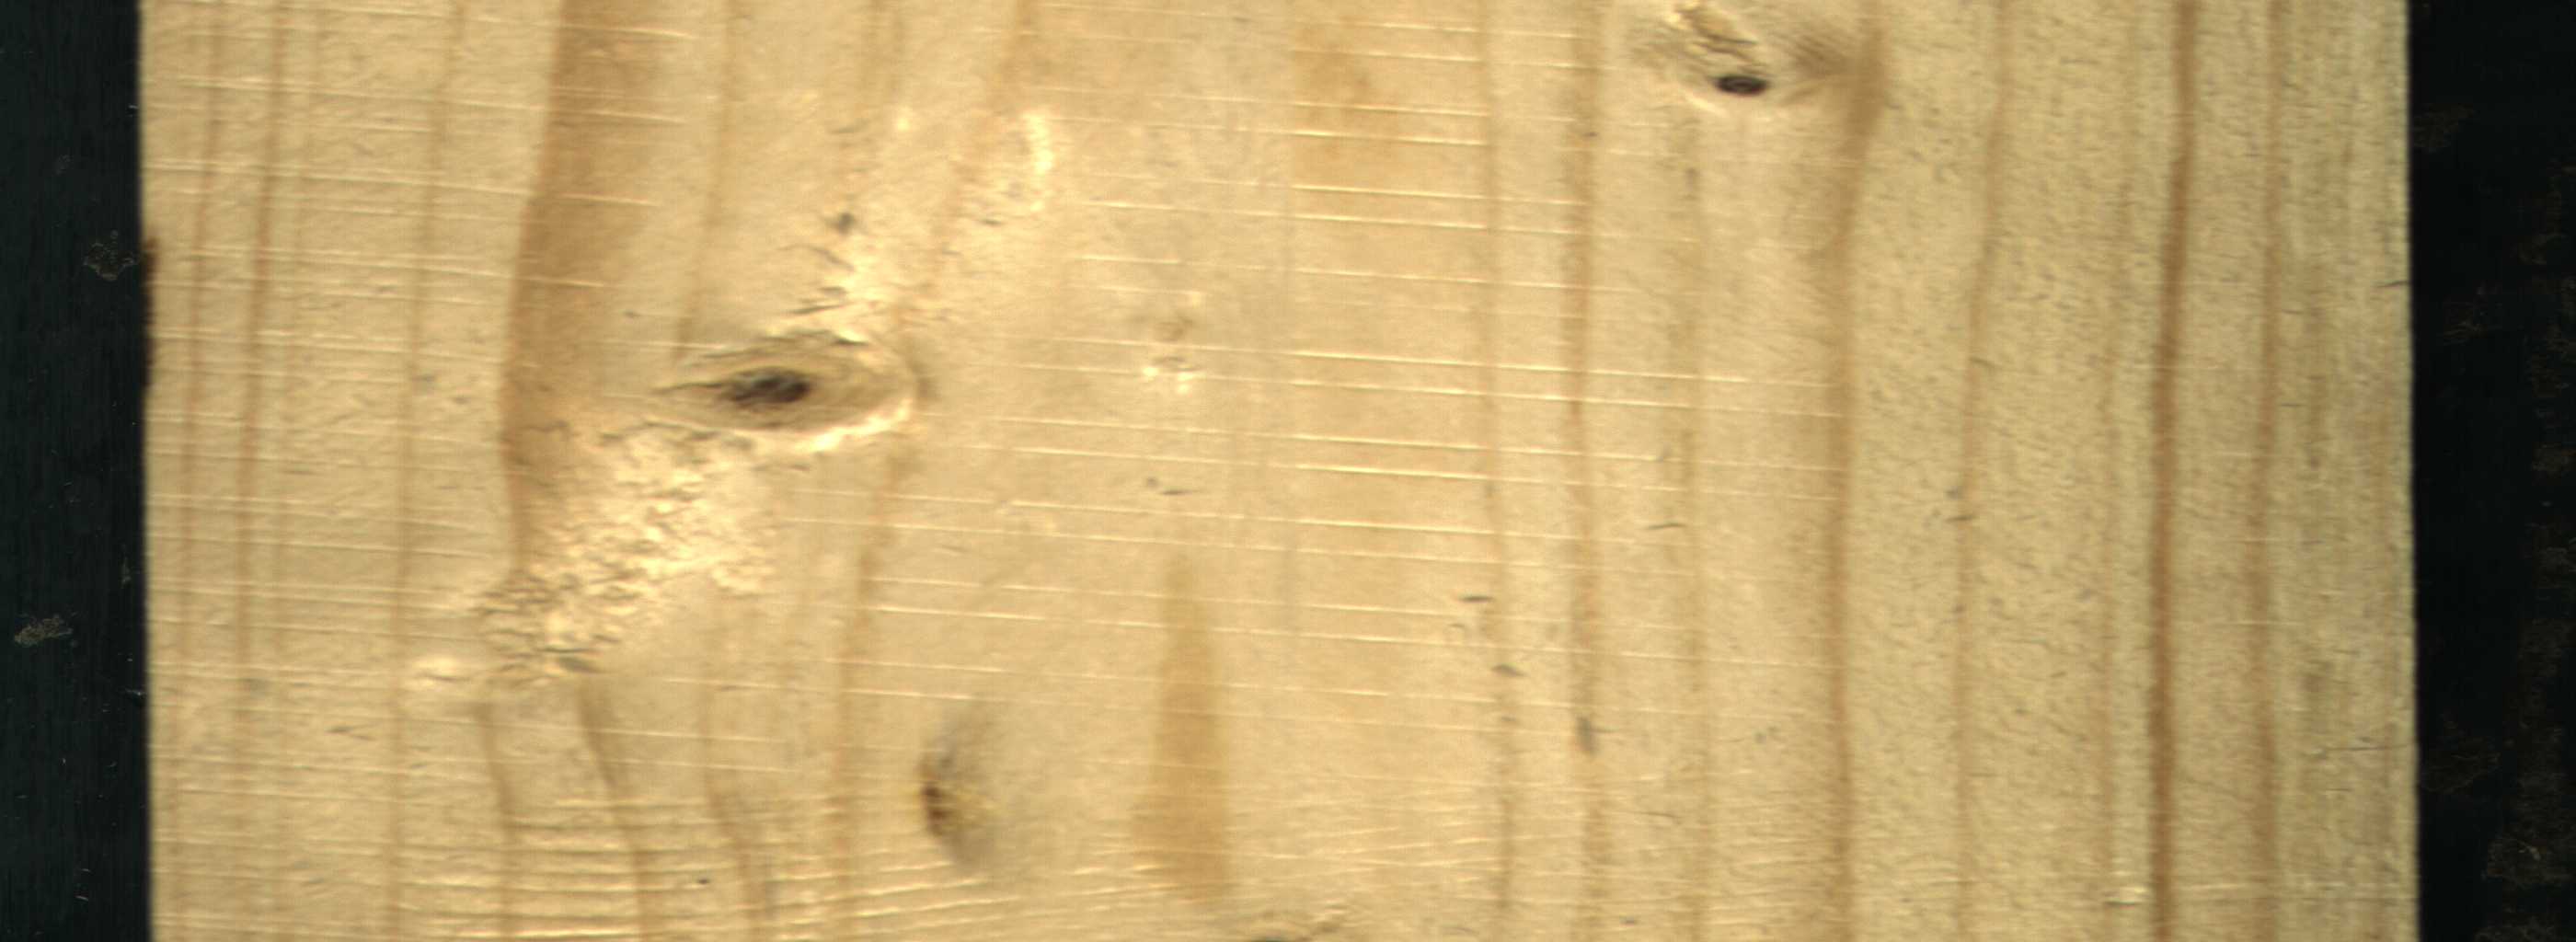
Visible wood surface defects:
resin
Dead_Knot
Live_Knot